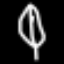
Label: leaf